Question: Any one help me,
When i add new template in newsletter below mentioned content comes automatically (see also below image). I need to change that template
Step followed:
( then i see below content in text editor)
where to change the below content in magento
'''
Follow this link to unsubscribe
{{var subscriber.getUnsubscriptionLink()}}
'''

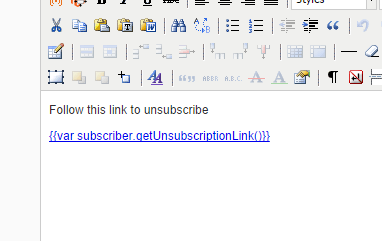
Answer: Yes i found the file.
It is located in below path. Hope this help anyone in future
'''
public function getTemplateText()
{
if (!$this->getData('template_text') && !$this->getId()) {
$this->setData('template_text',
Mage::helper('newsletter')->__('Follow this link to unsubscribe <!-- This tag is for unsubscribe link --><a href="{{var subscriber.getUnsubscriptionLink()}}">{{var subscriber.getUnsubscriptionLink()}}</a>')
);
}
return $this->getData('template_text');
}
'''